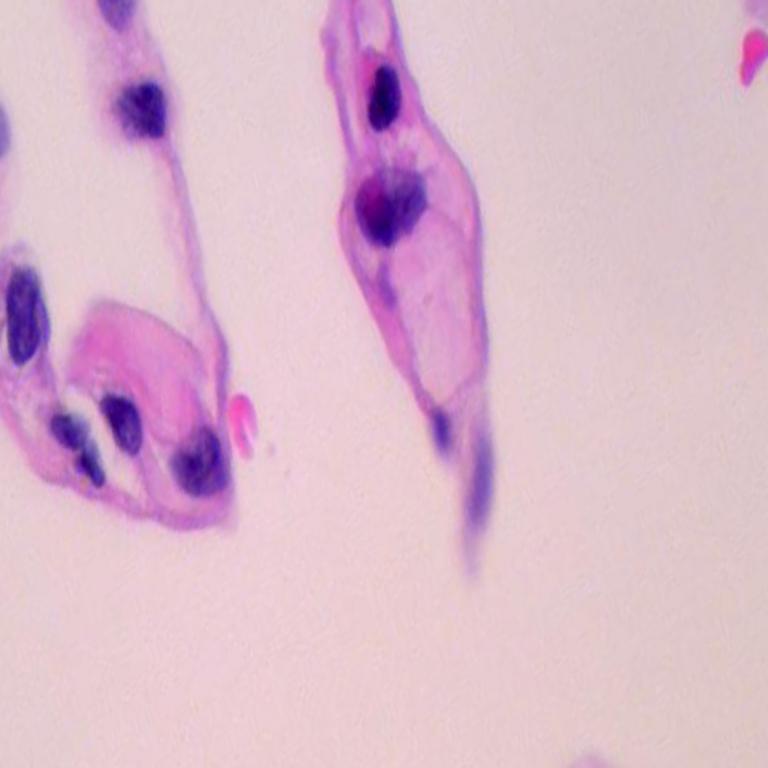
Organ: lung
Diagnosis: benign